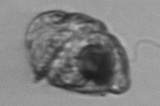
Label: Proterythropsis